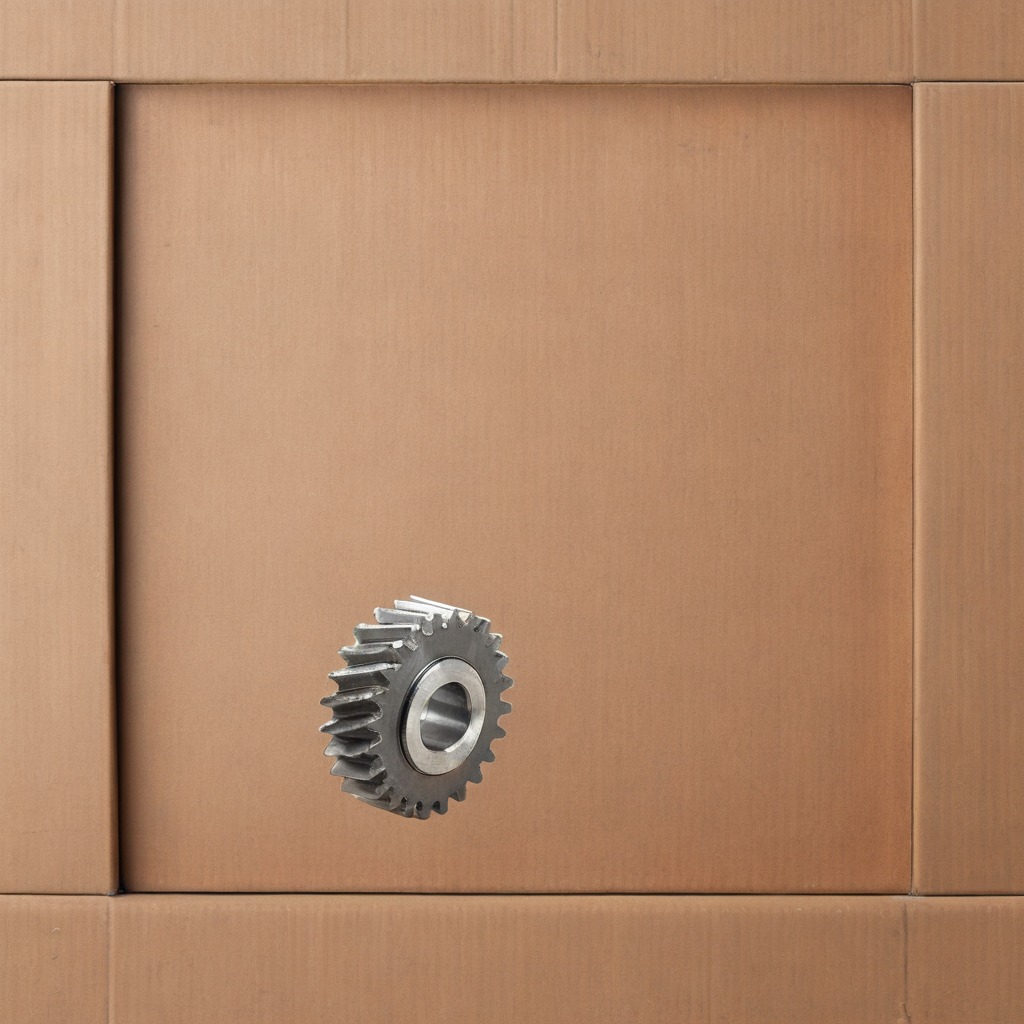
A steel gear with teeth is lying on a cardboard box surface in an outdoor workshop during daytime bright natural light soft shadows slightly creased but